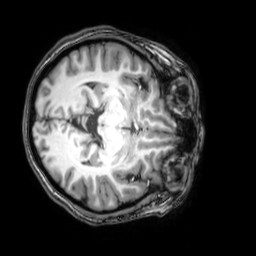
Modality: T1w
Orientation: axial
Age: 25
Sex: female
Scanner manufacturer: philips
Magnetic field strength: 3 T
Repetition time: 0.008113 s
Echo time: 0.003709 s